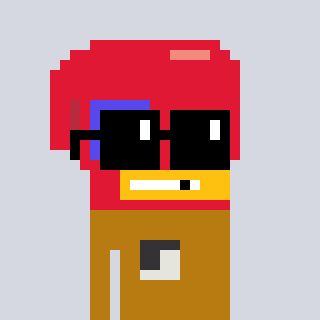
a pixel art character with square black sunglasses, a boxing glove-shaped head and a gold-colored body on a cool background